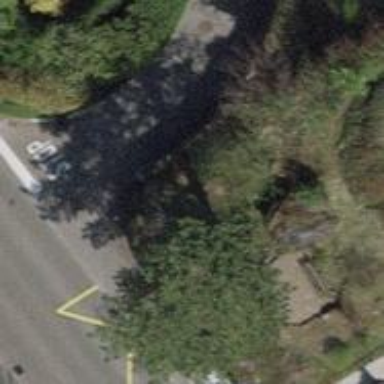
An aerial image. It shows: Set of steps on the road.